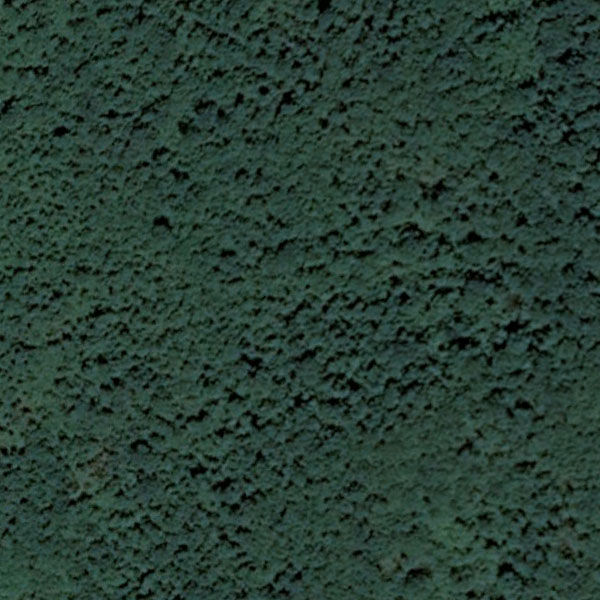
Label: Forest